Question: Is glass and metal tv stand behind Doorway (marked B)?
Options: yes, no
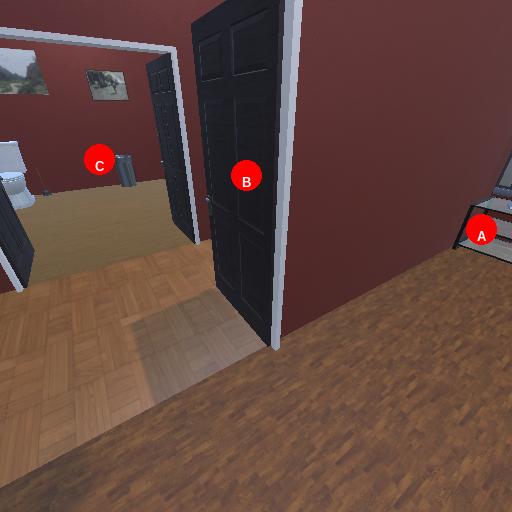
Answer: yes